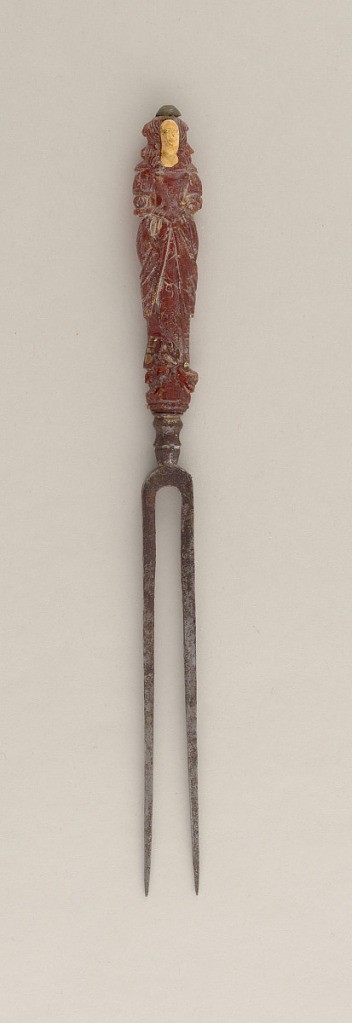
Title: Fork with Amber and Bone Figural Handle
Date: ca. 1650
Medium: amber, bone amber, steel
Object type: fork
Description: Two long straight pointed tines. Curved shoulders, short baluster neck. Handle of clear amber, carved in the shape of a woman in costume. The face and the back of the dress of carved opaque white amber. End of tang visible on top of handle.